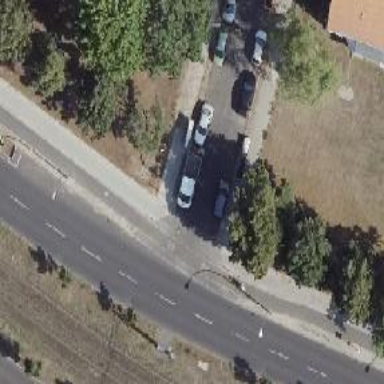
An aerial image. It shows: Unmarked crossing on the road.